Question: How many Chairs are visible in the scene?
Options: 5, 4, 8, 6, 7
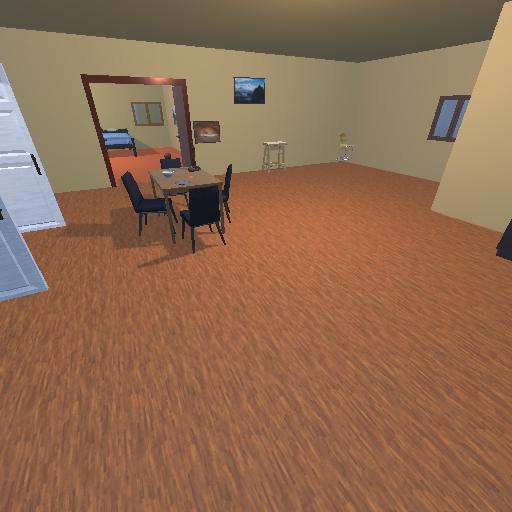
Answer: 5